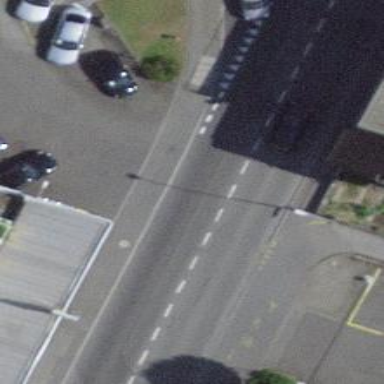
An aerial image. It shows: Secondary road with asphalt surface. There are separate sidewalks on both sides.